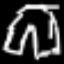
Label: pants